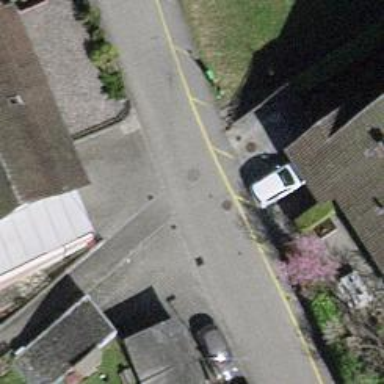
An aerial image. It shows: Paved road with steps.